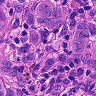
Metastatic tissue present: yes